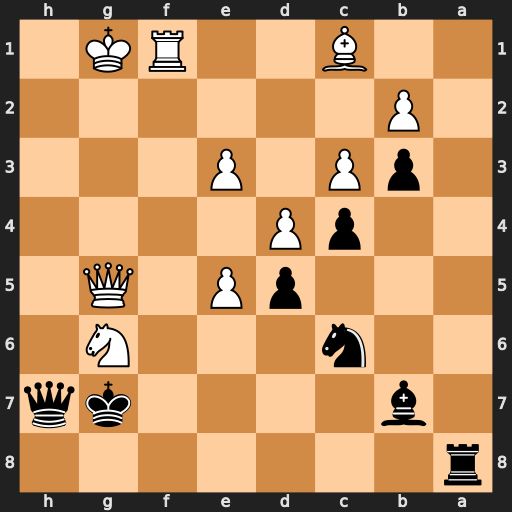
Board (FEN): r7/1b4kq/2n3N1/3pP1Q1/2pP4/1pP1P3/1P6/2B2RK1
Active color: b
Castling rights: -
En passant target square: -
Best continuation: Qxg6 Qxg6+ Kxg6